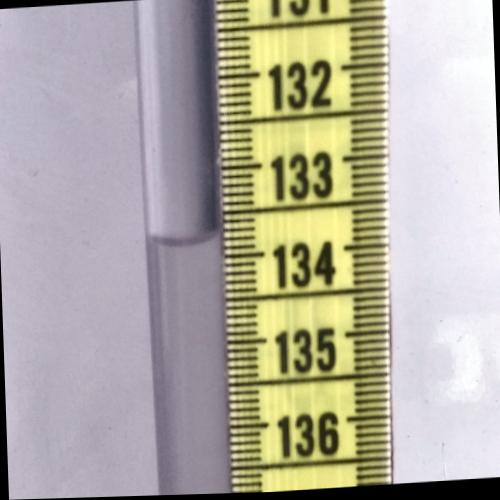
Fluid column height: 133.8 cm